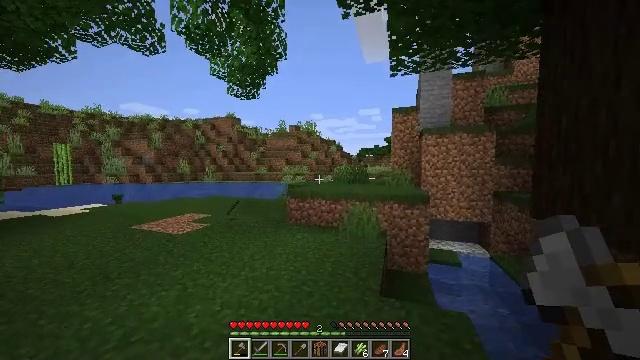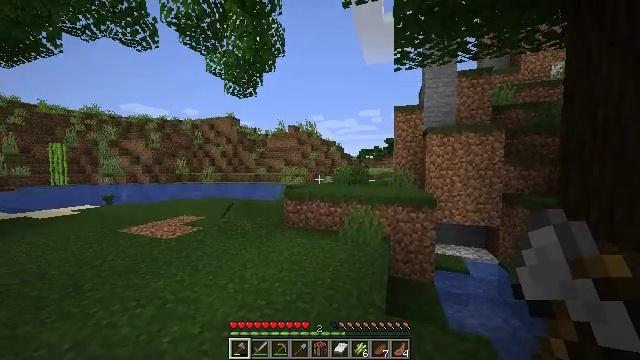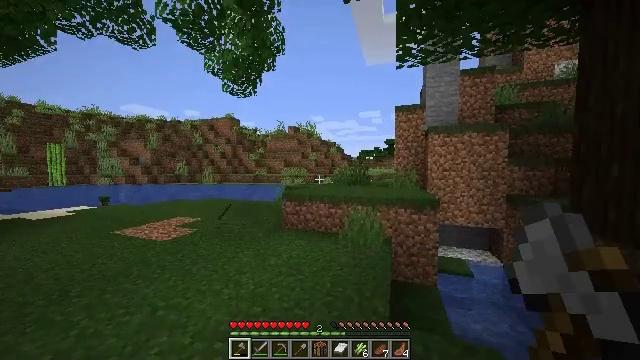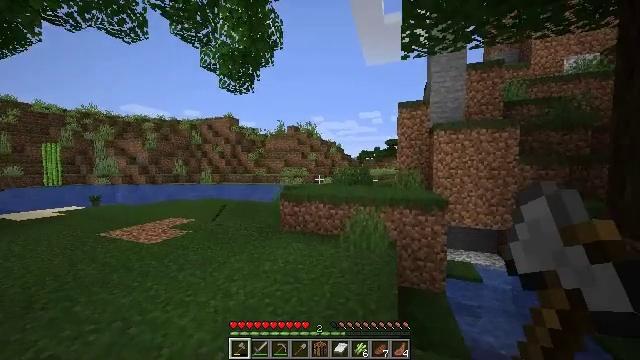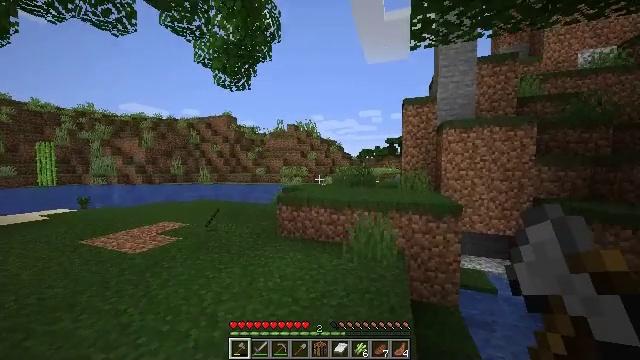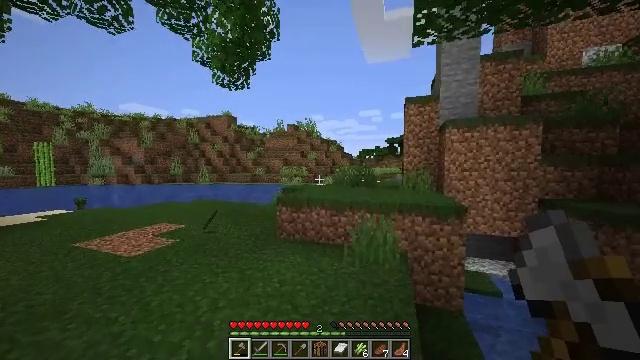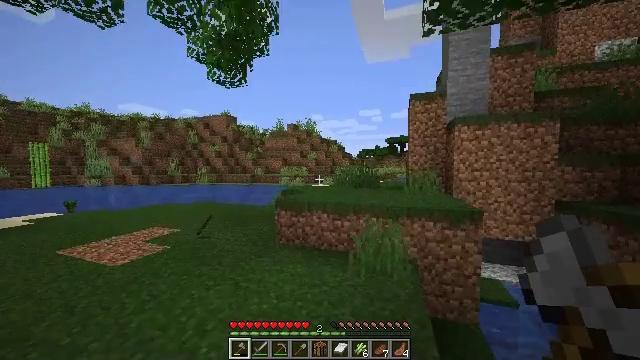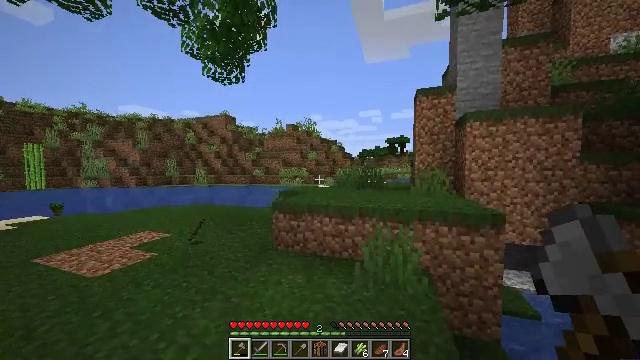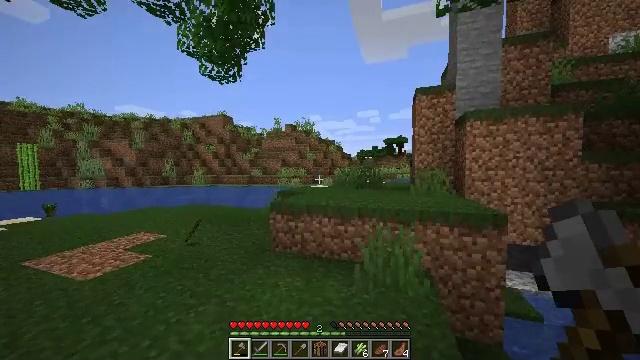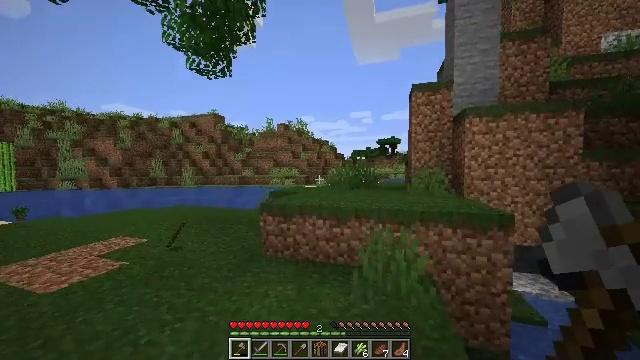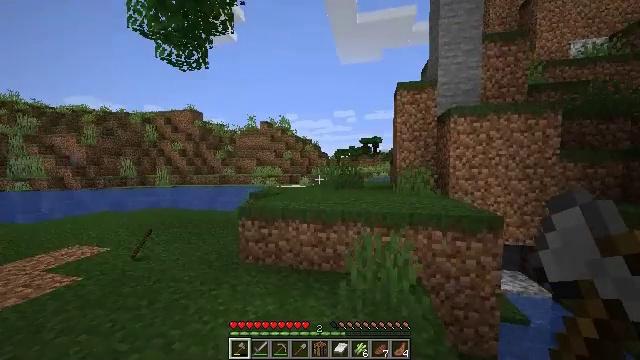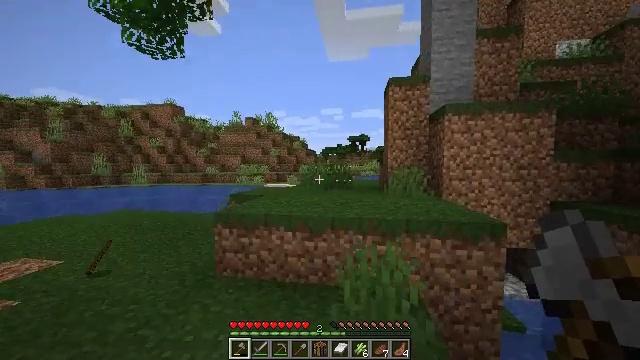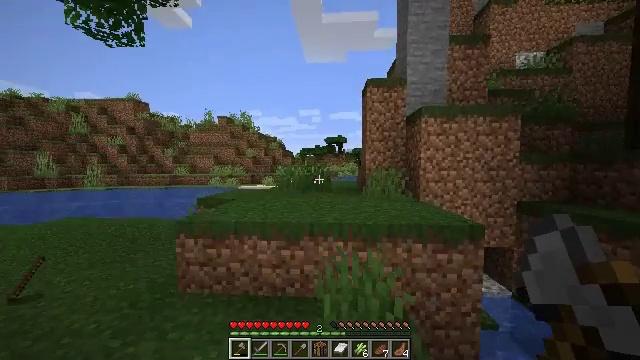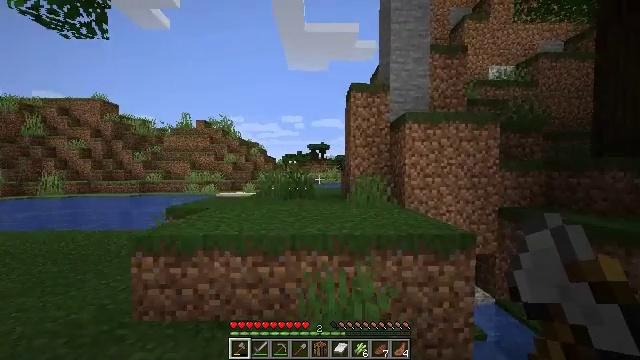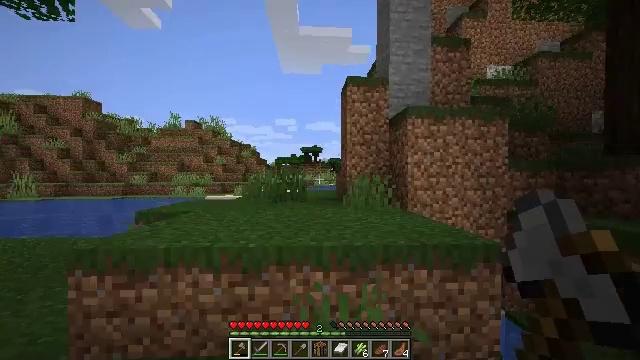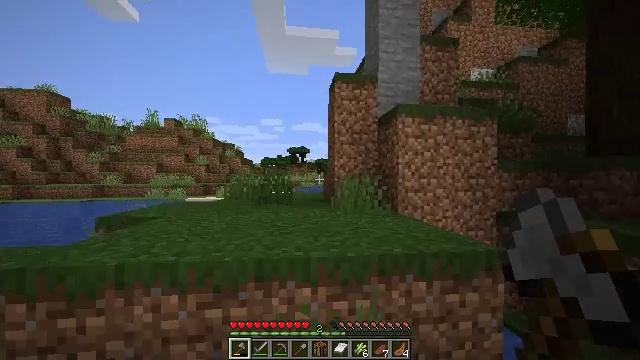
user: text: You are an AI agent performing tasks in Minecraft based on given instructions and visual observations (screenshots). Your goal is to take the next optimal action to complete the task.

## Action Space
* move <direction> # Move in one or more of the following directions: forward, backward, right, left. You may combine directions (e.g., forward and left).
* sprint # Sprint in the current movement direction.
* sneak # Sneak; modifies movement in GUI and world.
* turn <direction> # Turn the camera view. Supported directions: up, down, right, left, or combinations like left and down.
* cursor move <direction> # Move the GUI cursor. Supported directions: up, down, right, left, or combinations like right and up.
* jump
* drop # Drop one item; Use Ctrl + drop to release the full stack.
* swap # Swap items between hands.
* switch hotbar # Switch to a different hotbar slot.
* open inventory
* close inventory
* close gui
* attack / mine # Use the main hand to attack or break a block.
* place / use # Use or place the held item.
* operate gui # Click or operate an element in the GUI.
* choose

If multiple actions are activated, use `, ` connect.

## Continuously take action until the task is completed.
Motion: motion action
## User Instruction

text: Break the tall seagrass.
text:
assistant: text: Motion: move forward
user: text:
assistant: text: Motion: move forward
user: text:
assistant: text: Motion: move forward
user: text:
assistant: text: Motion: move forward
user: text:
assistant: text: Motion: move forward
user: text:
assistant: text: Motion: move forward
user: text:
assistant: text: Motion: move forward
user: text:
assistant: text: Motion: move forward
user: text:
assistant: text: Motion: move forward, turn right
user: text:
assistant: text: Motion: move forward, turn right
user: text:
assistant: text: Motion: move forward, turn right
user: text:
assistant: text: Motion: move forward, turn right
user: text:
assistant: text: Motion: move forward, turn right and up
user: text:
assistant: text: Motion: move forward, turn right
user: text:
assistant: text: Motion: move forward, turn right
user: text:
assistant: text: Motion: move forward, turn right
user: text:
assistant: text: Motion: move forward, turn right
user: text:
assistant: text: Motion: move forward, turn right
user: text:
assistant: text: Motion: move forward, turn right
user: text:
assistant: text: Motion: move forward
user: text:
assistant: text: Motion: move forward, turn right, jump
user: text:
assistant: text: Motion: move forward, turn right, jump
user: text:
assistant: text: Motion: move forward, jump
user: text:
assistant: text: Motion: move forward, jump
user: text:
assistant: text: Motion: move forward
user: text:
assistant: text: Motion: move forward and move left
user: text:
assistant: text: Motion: move forward and move left
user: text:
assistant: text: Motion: move forward and move left, turn down
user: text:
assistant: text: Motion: move forward and move left, turn down
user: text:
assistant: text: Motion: move forward and move left, turn down